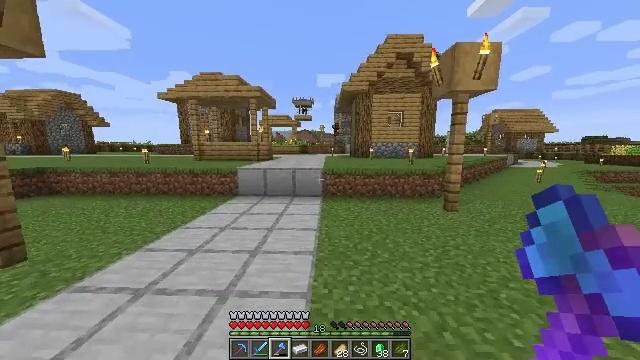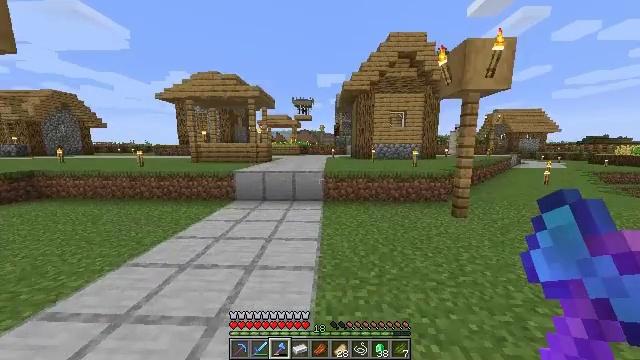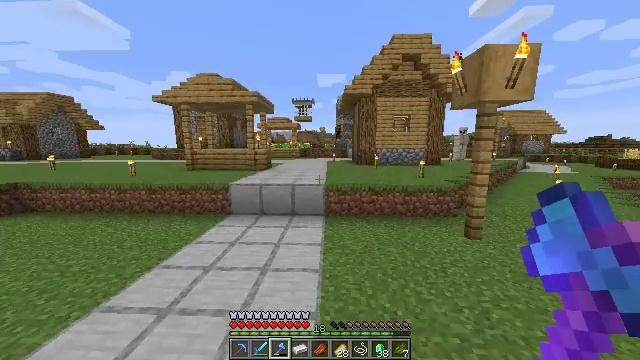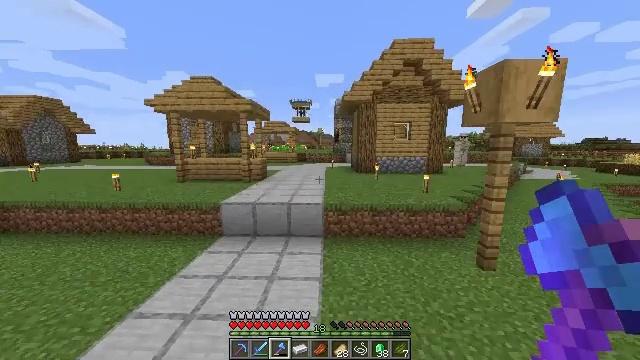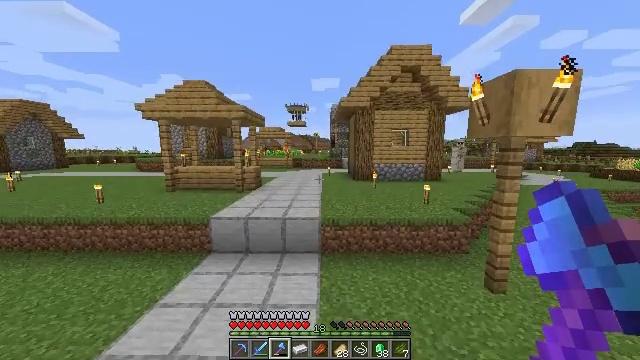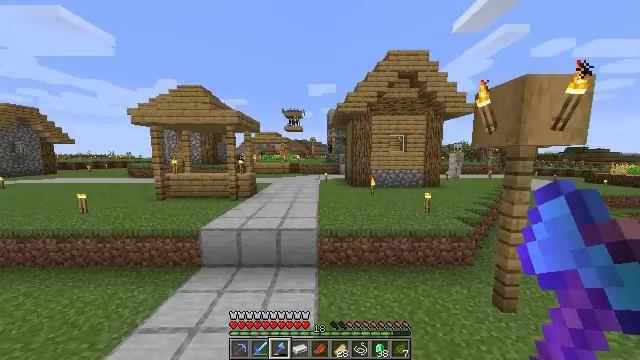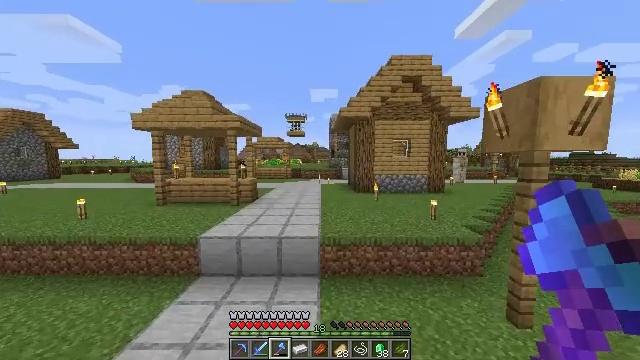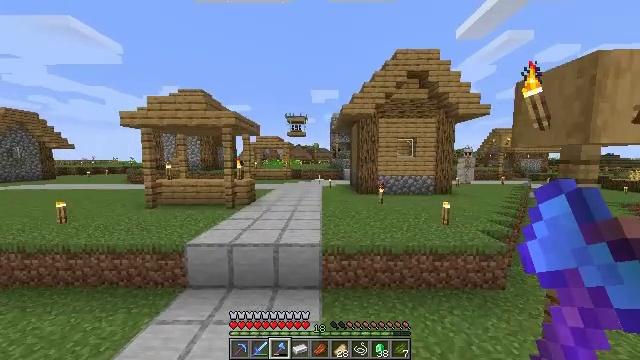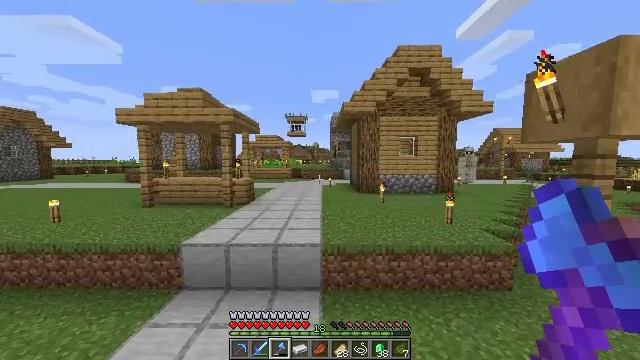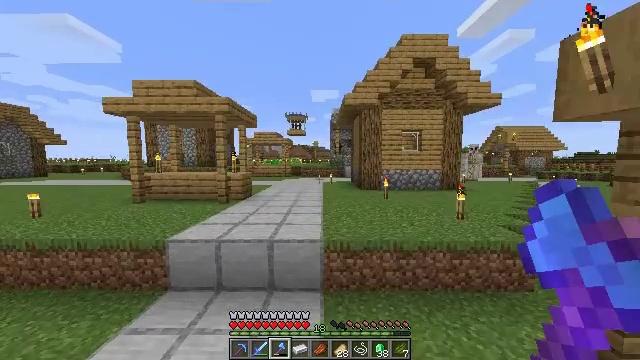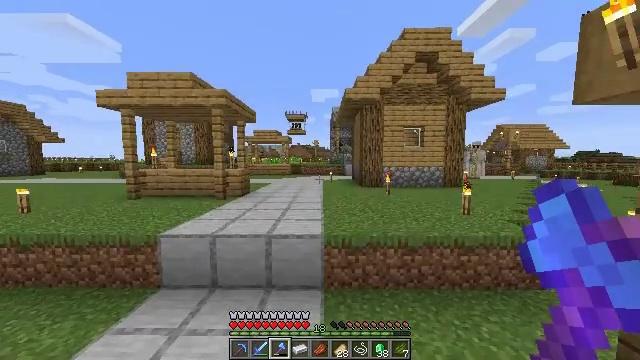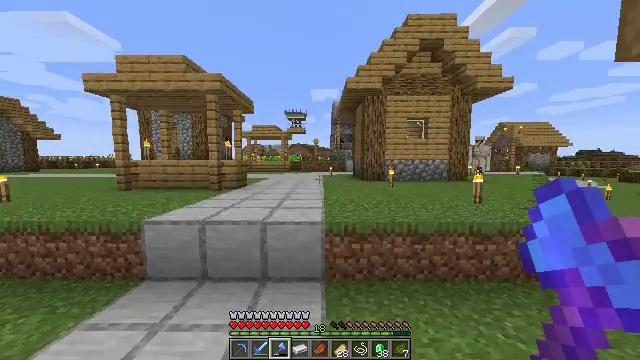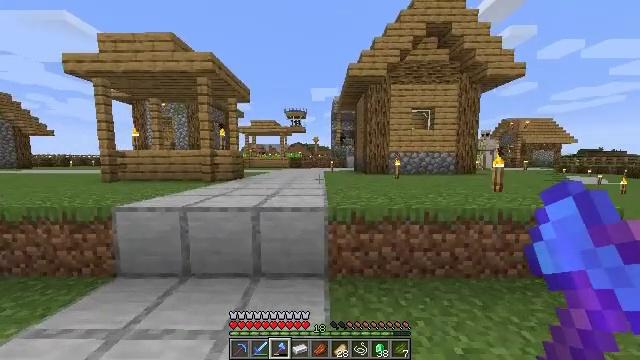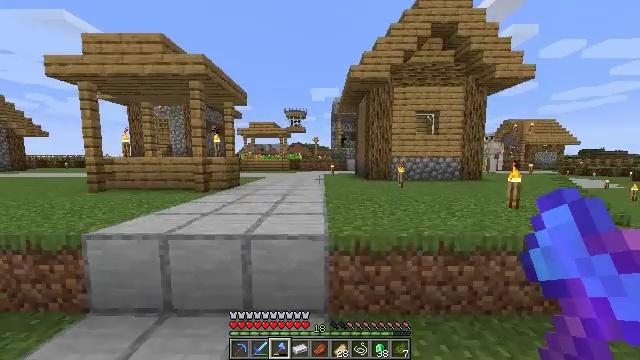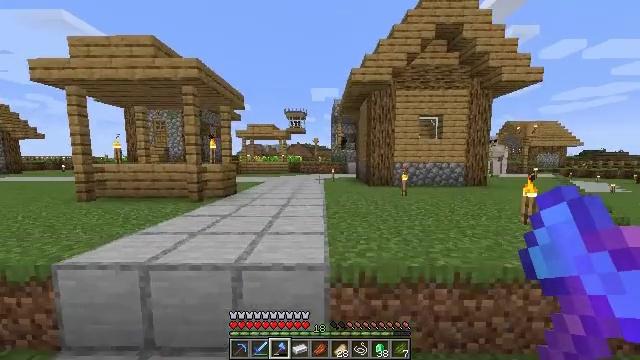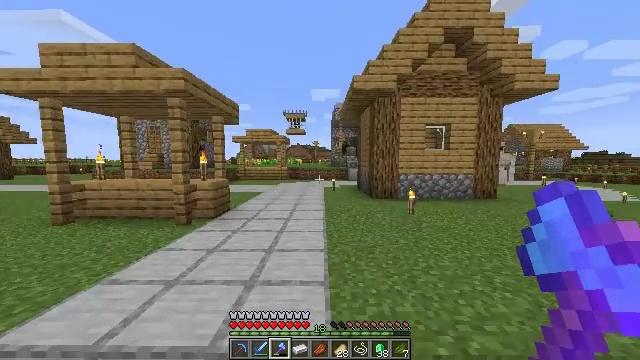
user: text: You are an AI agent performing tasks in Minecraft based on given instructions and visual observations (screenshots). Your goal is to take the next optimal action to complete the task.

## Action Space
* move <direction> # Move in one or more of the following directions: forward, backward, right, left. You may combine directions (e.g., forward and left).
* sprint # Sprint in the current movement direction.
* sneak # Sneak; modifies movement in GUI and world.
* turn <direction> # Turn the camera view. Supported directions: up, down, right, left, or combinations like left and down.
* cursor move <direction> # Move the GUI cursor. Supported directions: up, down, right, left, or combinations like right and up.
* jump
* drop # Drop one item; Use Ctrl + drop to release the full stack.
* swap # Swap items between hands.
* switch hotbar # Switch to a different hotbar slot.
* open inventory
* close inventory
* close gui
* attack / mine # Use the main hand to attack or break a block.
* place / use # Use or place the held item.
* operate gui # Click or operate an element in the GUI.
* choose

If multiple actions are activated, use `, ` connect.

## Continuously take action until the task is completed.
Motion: motion action
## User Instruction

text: Get green dye by smelting cactus in a furnace.
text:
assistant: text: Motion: move forward, sprint, jump
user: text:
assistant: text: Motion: move forward, jump
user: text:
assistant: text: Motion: move forward, jump
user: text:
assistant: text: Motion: move forward, turn right, jump
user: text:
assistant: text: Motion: move forward, turn up, jump
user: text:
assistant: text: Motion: move forward, turn up, jump
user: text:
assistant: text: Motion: move forward, jump
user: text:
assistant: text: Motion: move forward, jump
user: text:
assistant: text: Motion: move forward, jump
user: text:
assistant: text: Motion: move forward, jump
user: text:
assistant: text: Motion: move forward, jump
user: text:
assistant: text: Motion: move forward, jump
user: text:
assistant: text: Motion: move forward, sprint, jump
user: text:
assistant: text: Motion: move forward, sprint, jump
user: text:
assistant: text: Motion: move forward, sprint, jump
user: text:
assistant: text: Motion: move forward, sprint, jump
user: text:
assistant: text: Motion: move forward, sprint, jump
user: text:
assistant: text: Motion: move forward, jump
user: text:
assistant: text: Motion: move forward, jump
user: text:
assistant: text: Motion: move forward, jump
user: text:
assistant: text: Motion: move forward, jump
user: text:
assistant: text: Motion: move forward, jump
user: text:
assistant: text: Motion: move forward, sprint, jump
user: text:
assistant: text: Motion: move forward, sprint, jump
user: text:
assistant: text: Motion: move forward, sprint, jump
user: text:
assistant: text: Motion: move forward, sprint, jump
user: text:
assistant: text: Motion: move forward, sprint, jump
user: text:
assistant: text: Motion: move forward, jump
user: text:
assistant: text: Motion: move forward, jump
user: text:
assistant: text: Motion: move forward, jump